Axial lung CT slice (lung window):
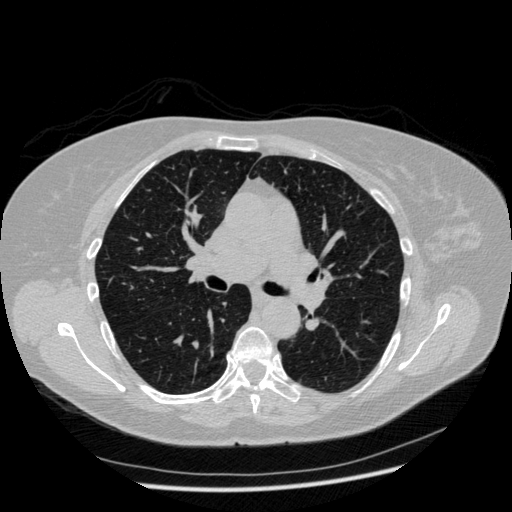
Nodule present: no